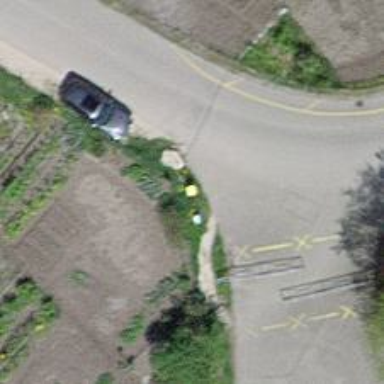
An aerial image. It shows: Post box is visible.